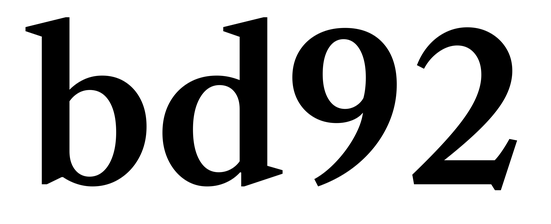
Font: LibreCaslonText_SemiBold